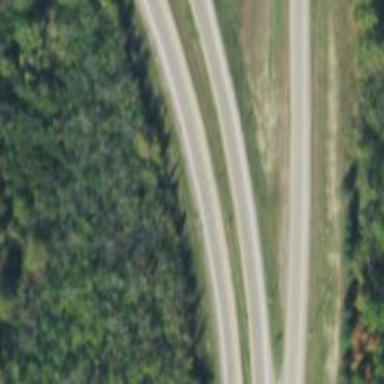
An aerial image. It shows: Motorway with motorroad.